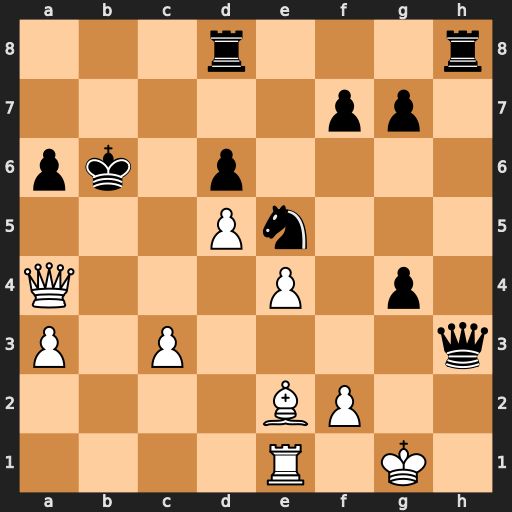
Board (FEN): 3r3r/5pp1/pk1p4/3Pn3/Q3P1p1/P1P4q/4BP2/4R1K1
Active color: w
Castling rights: -
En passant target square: -
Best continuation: Qxa6+ Kc7 Qa7+ Kc8 Ba6#